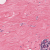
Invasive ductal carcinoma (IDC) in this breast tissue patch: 0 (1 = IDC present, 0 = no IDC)